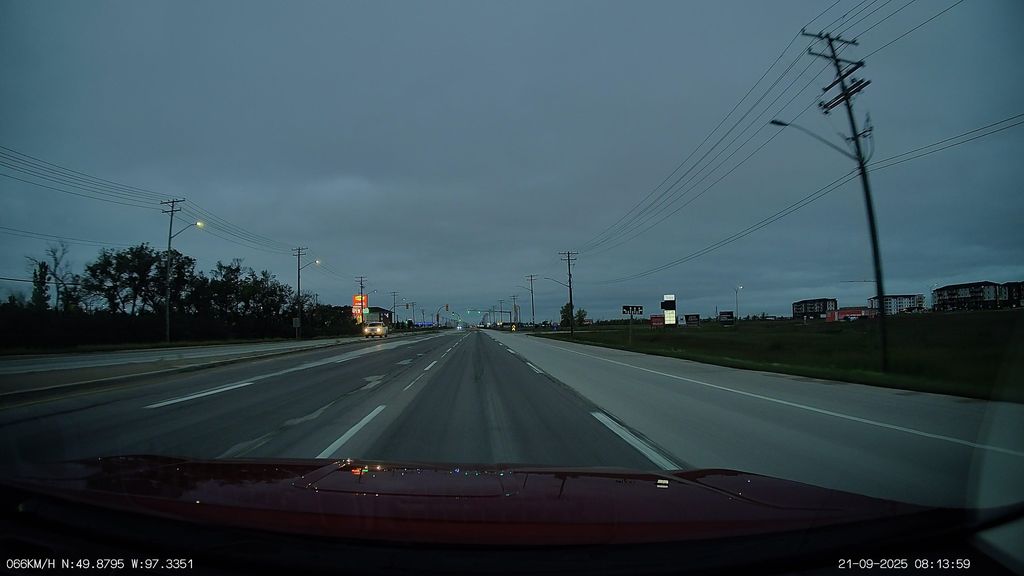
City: winnipeg